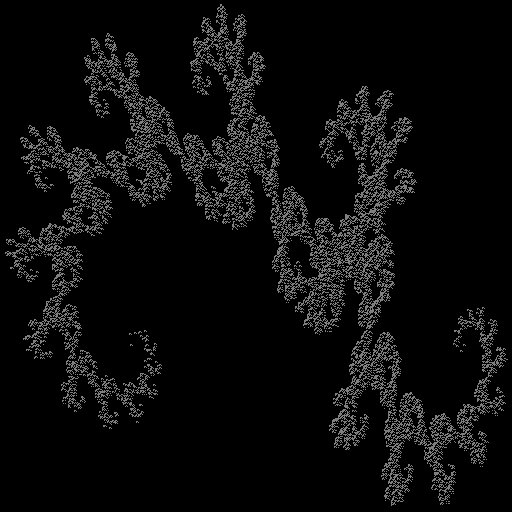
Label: gold_dragon